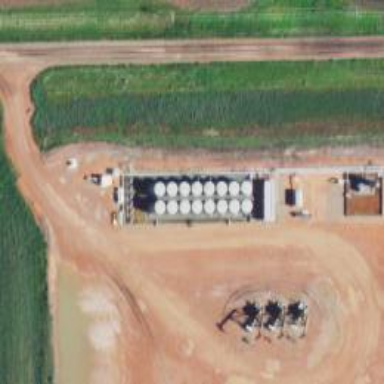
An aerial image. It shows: Storage tank that is man-made.